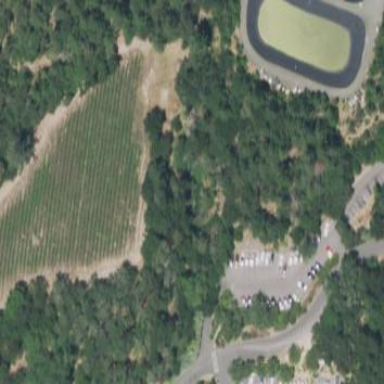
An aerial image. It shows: Vineyard with wine grapes as the main crop.